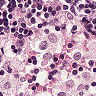
Metastatic tissue present: no